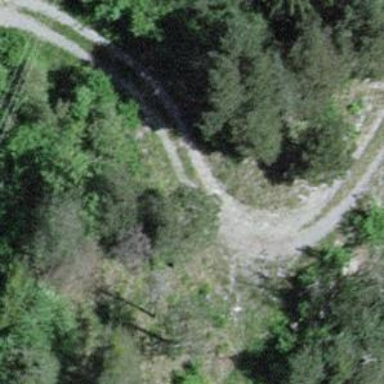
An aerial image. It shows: Track with grade3 tracktype.